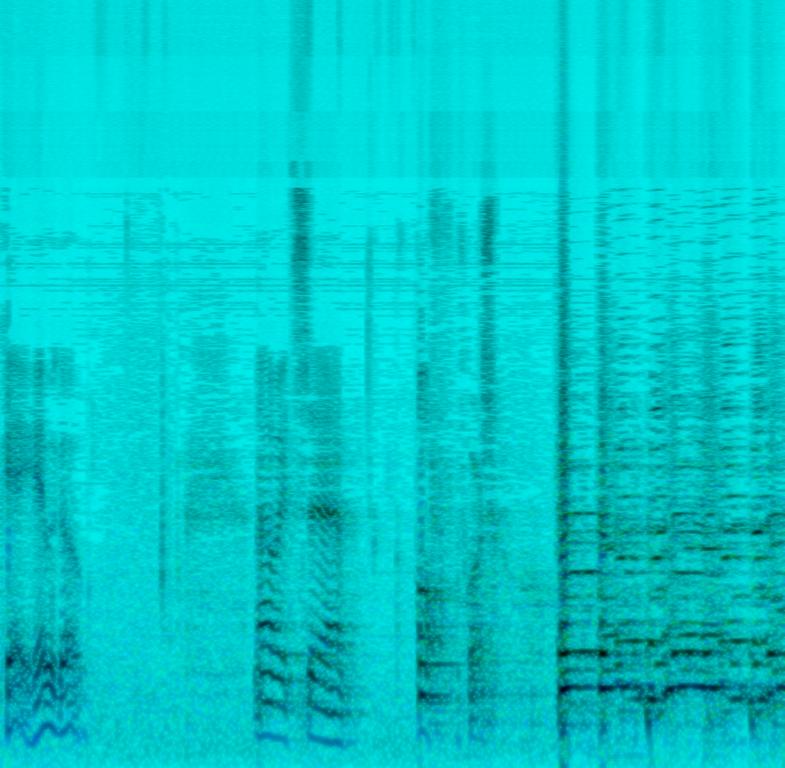
The low quality recording features a flat male vocal talking, after which an accordion melody starts playing. It sounds joyful and happy, even though the recording is noisy.